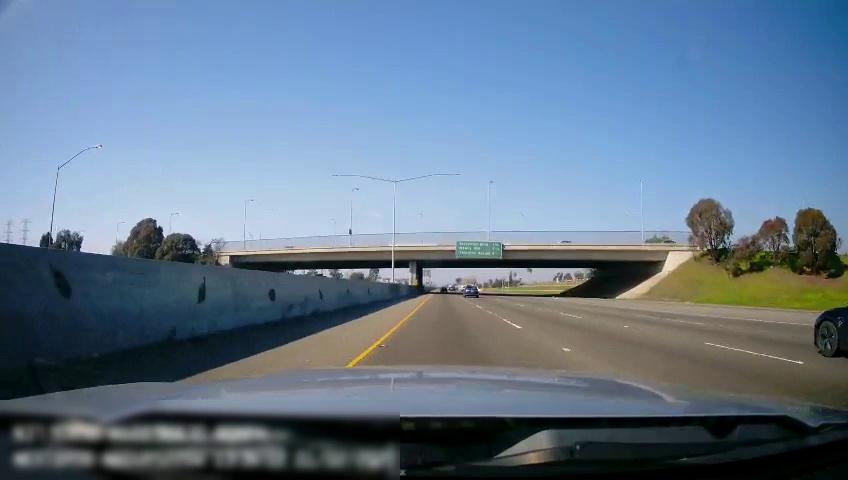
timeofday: Day
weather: Sunny
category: Drivable Space
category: Vehicles | Car
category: Vehicles | Car
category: Lanes | Current Lane
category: Lanes | Current Lane
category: Lanes | Alternate Lane
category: Lanes | Alternate Lane
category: Lanes | Alternate Lane
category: Traffic | Signs